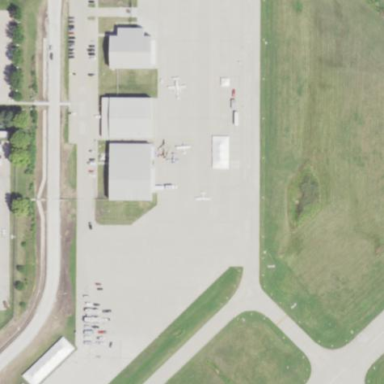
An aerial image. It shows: Apron at the airport with concrete surface.